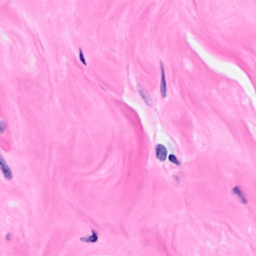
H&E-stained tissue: Breast